Chest X-ray. View position: PA
Patient age: 47
Patient sex: M
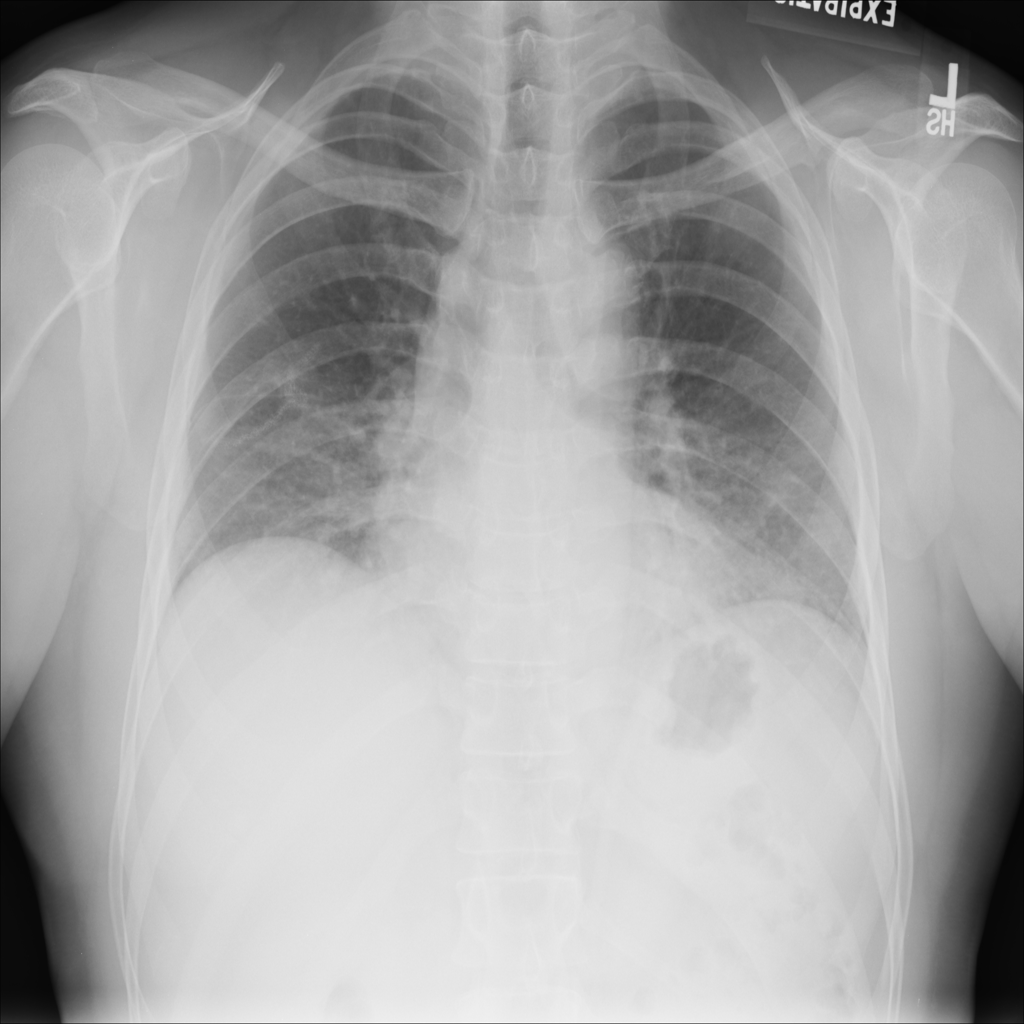
Finding: Pneumothorax